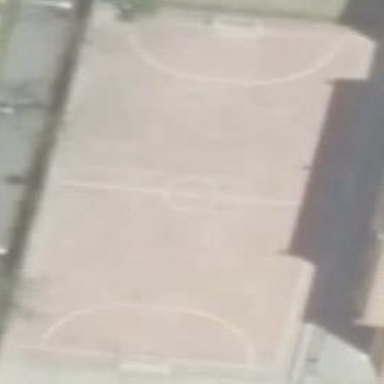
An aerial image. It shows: Paved soccer pitch for leisure land.